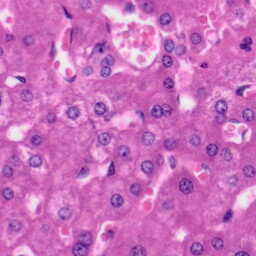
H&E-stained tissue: Liver